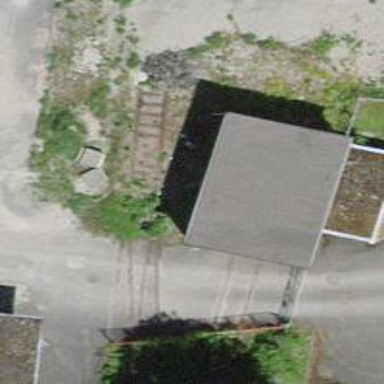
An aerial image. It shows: Single railway spur track.